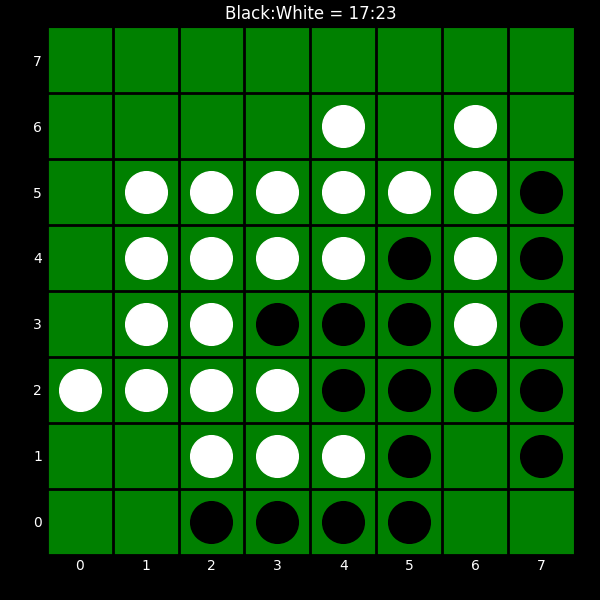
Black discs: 17
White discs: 23